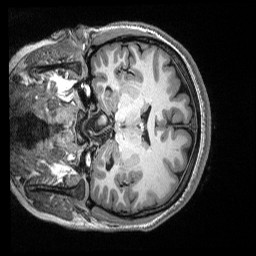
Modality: T1w
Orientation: coronal
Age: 24
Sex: female